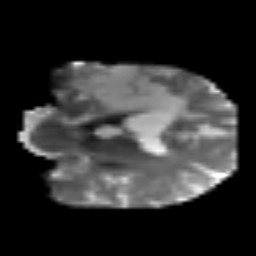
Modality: T2w
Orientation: coronal
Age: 40
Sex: male
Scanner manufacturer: siemens
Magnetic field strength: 3 T
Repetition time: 3.2 s
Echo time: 0.081 s